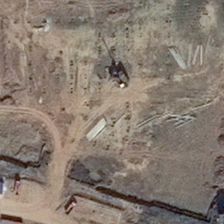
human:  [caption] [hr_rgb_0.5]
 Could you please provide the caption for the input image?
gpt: several buildings are near a piece of bareland .

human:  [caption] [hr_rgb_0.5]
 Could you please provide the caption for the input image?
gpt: several buildings are near a piece of bareland .

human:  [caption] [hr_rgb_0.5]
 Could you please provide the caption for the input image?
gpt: several buildings are near a piece of bareland .

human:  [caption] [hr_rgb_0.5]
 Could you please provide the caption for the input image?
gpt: several buildings are near a piece of bareland .

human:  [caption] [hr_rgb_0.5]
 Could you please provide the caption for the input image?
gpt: several buildings are near a piece of bareland .